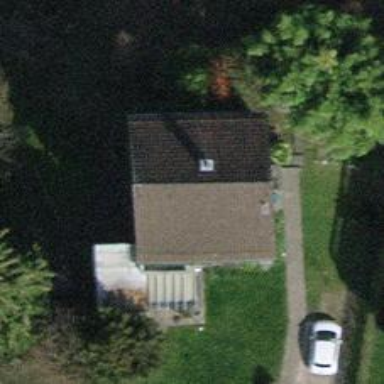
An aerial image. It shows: Detached building.